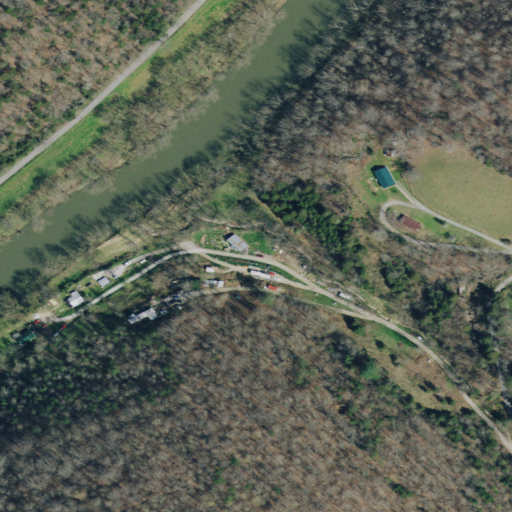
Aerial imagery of valley in Tennessee named Sugar Hollow containing deciduous forest, mixed forest, open development, open water, pasture, grassland, low intensity development, and shrub